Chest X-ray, AP view. Patient: 17 years old, sex F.
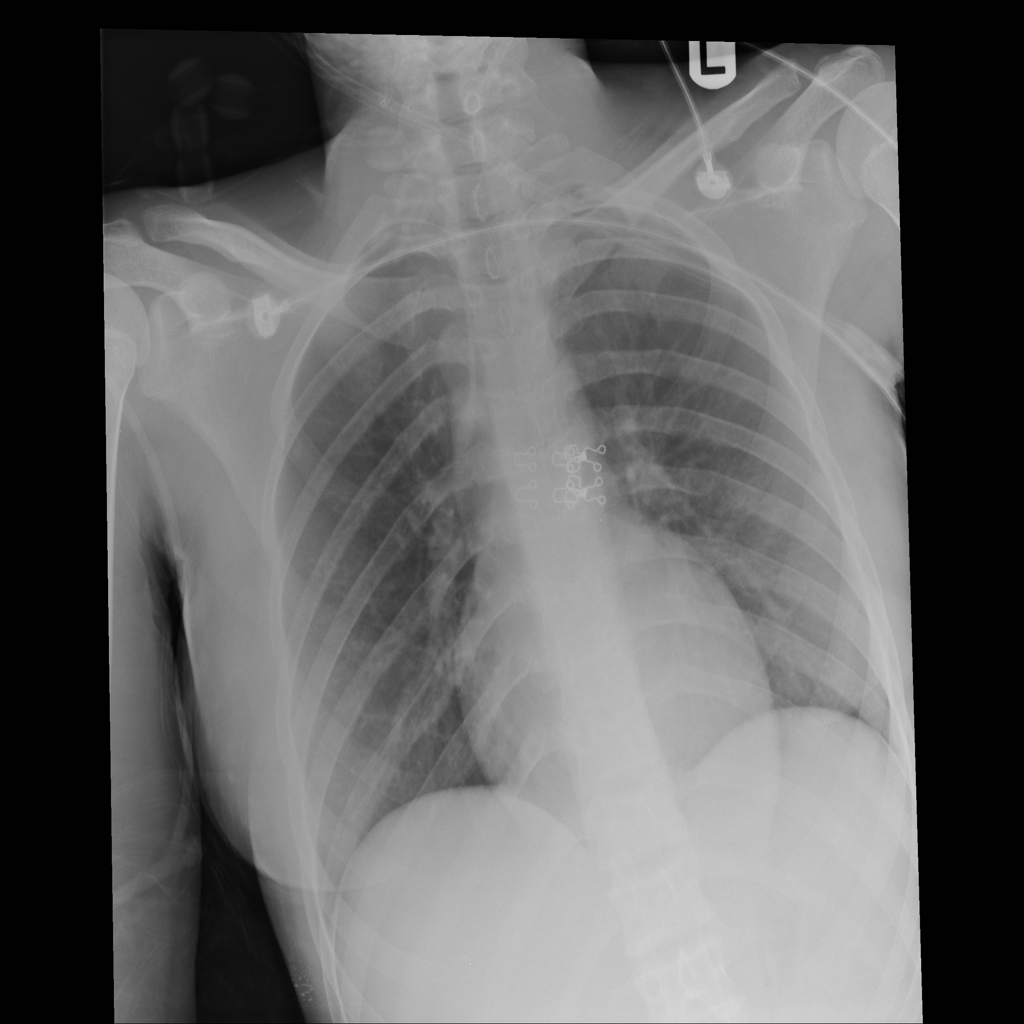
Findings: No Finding